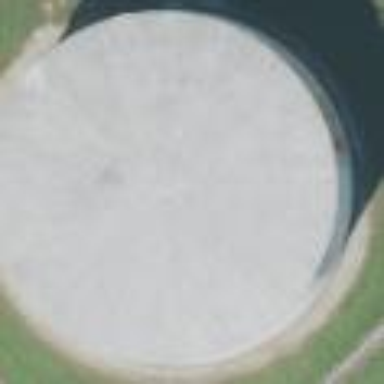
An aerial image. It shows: Storage tank created as man-made structure.